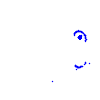
Particle: pion